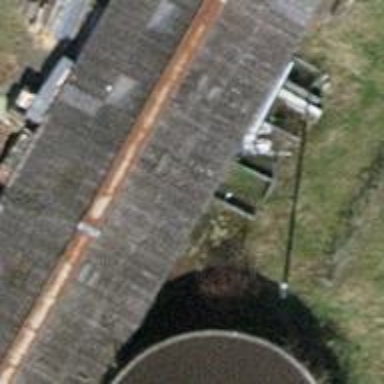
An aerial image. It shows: Shed.